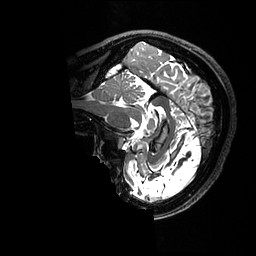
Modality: T2w
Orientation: sagittal
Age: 50
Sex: female
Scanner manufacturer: ge
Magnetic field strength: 3 T
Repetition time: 3.202 s
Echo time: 0.06568 s